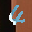
Label: 4